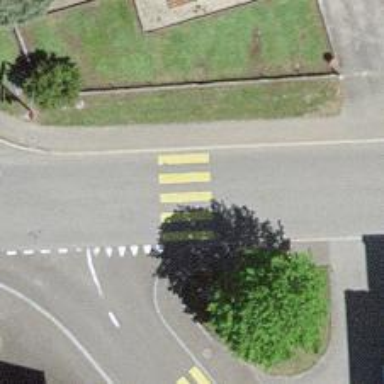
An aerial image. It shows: Marked crossing on the road.